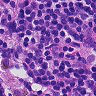
Metastatic tissue present: no